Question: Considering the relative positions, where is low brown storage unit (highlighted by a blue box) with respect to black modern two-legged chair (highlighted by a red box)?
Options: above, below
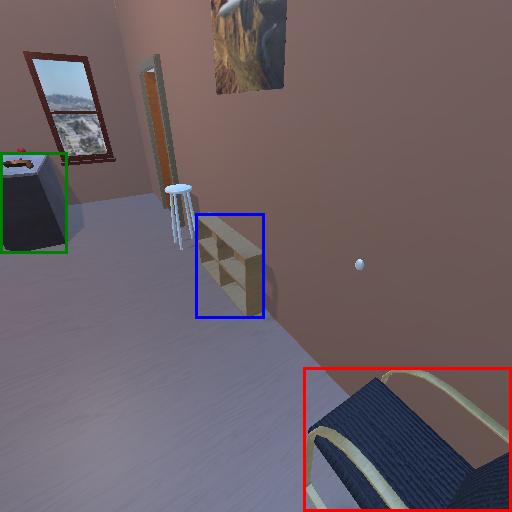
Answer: above